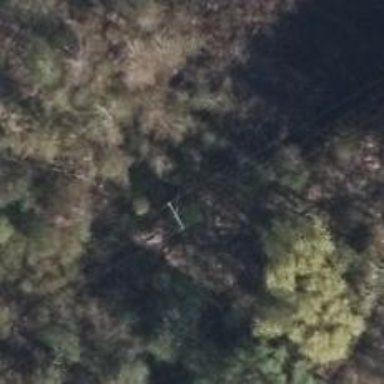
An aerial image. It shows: Minor power line with three cables.